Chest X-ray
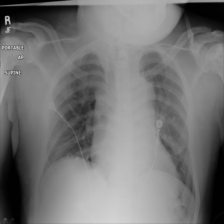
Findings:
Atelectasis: negative
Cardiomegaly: negative
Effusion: negative
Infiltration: positive
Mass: negative
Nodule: negative
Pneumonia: negative
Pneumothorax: negative
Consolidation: negative
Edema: negative
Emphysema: negative
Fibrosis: negative
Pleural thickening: negative
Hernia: negative